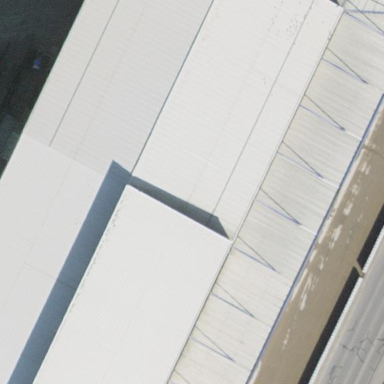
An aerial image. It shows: View of roof of building.